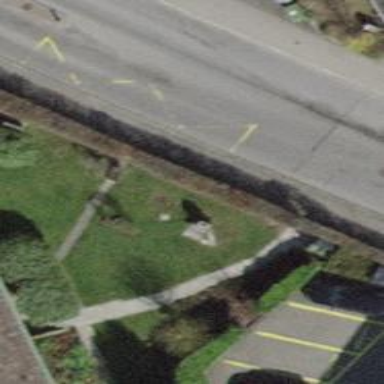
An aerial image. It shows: Bus stop with platform for public transport.